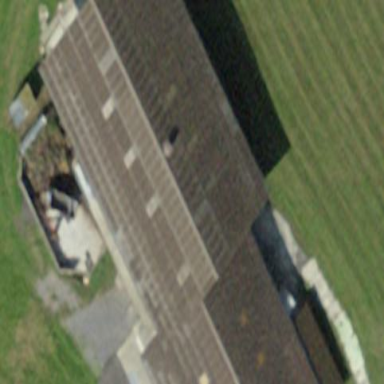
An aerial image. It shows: Rural barn.